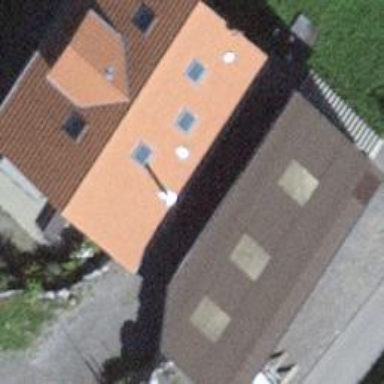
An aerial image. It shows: Barn.